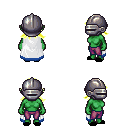
a pixel art fantasy rpg character, female body template, orc, green skin, white trimmed cape, magenta pants, gold loose hair, metal helm, black slippers, four views (front, back, left, right), 2x2 character sprite sheet, small pixel art, hard edges, no anti-aliasing